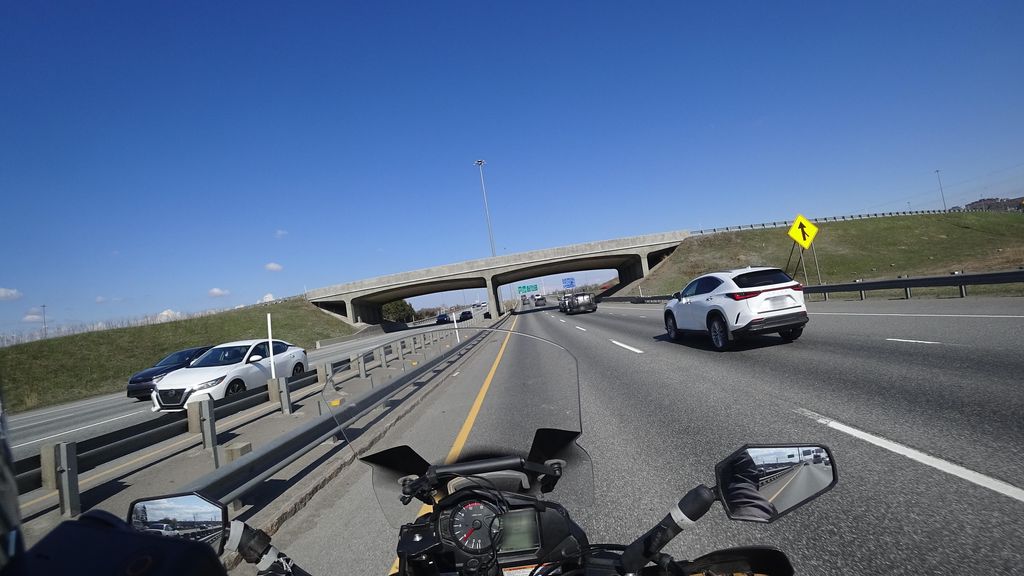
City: quebec_city